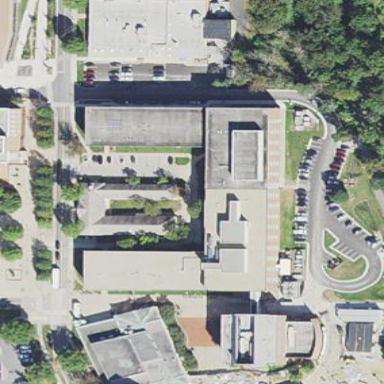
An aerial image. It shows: View of university building.